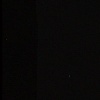
Label: space